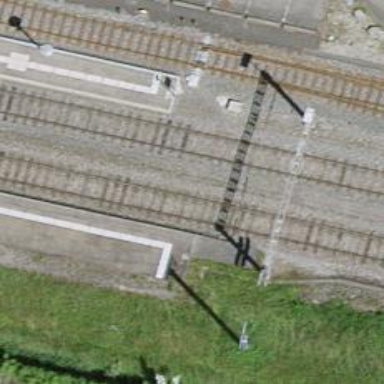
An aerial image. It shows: Platform edge at railway station.